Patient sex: M
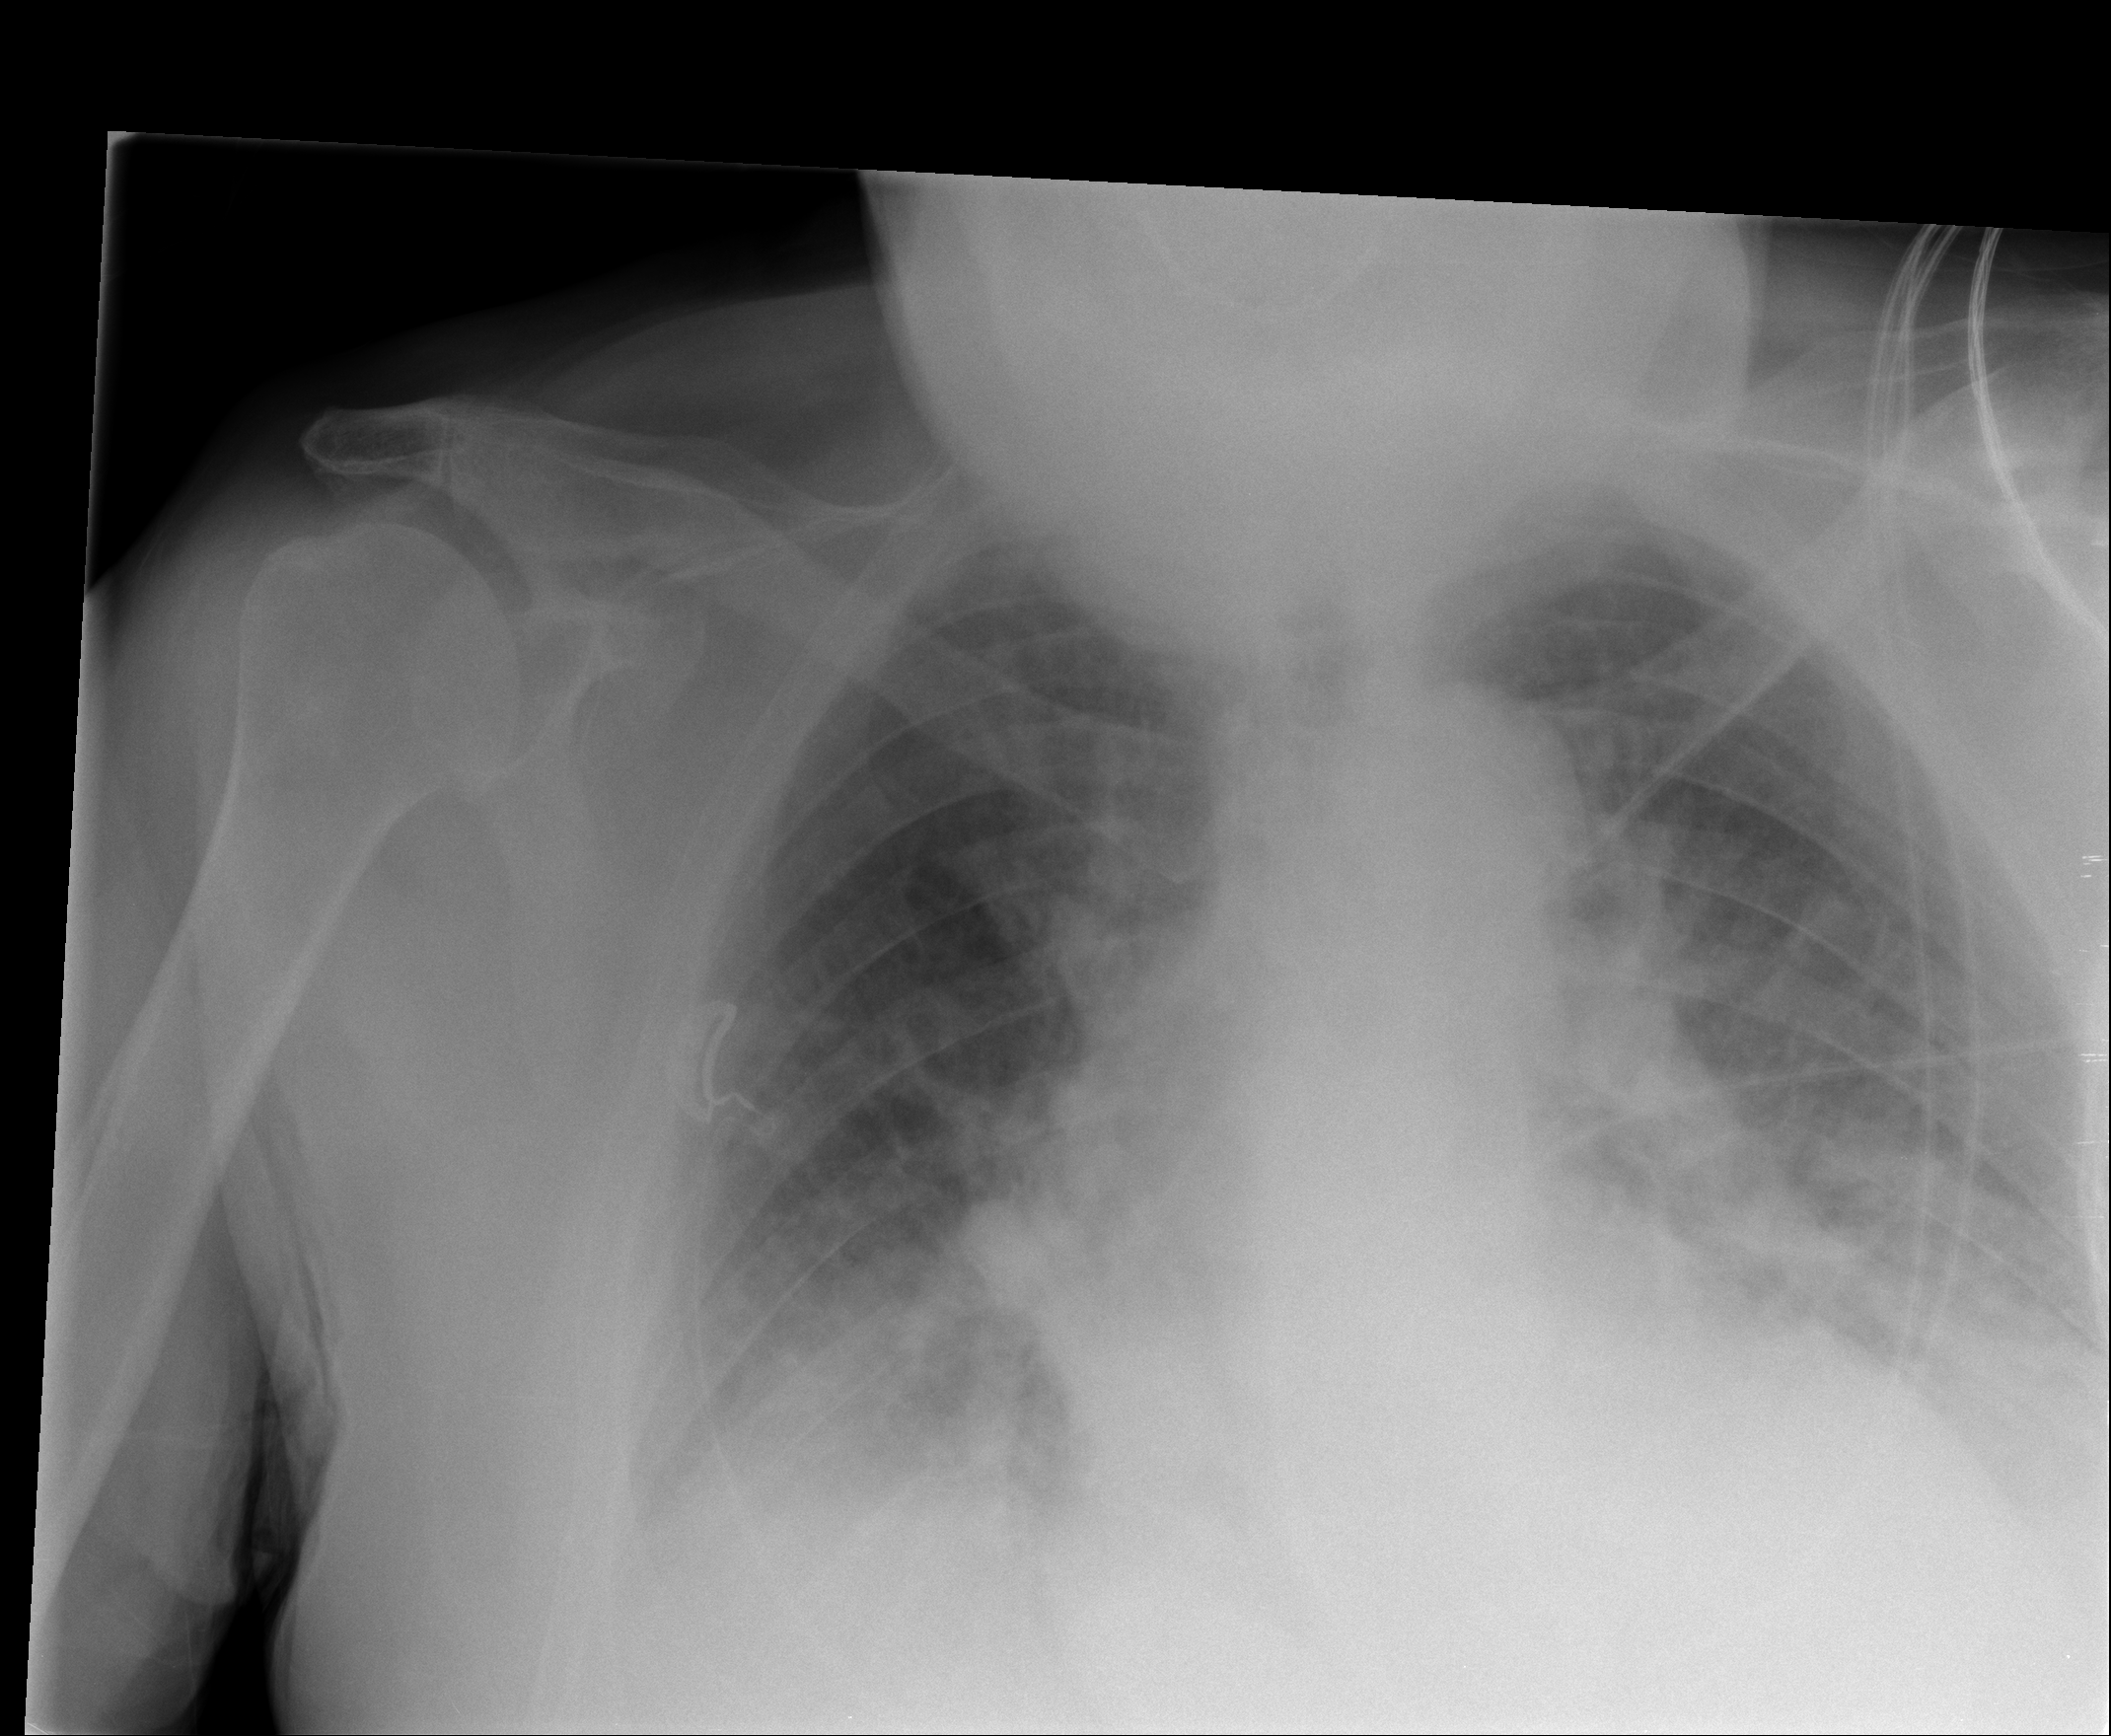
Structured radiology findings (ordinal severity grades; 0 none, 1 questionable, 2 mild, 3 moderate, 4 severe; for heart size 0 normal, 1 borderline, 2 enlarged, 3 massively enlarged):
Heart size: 2
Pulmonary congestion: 3
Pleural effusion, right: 2
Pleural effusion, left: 2
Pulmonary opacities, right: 2
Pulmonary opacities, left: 2
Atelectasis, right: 2
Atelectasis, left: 3